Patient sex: M
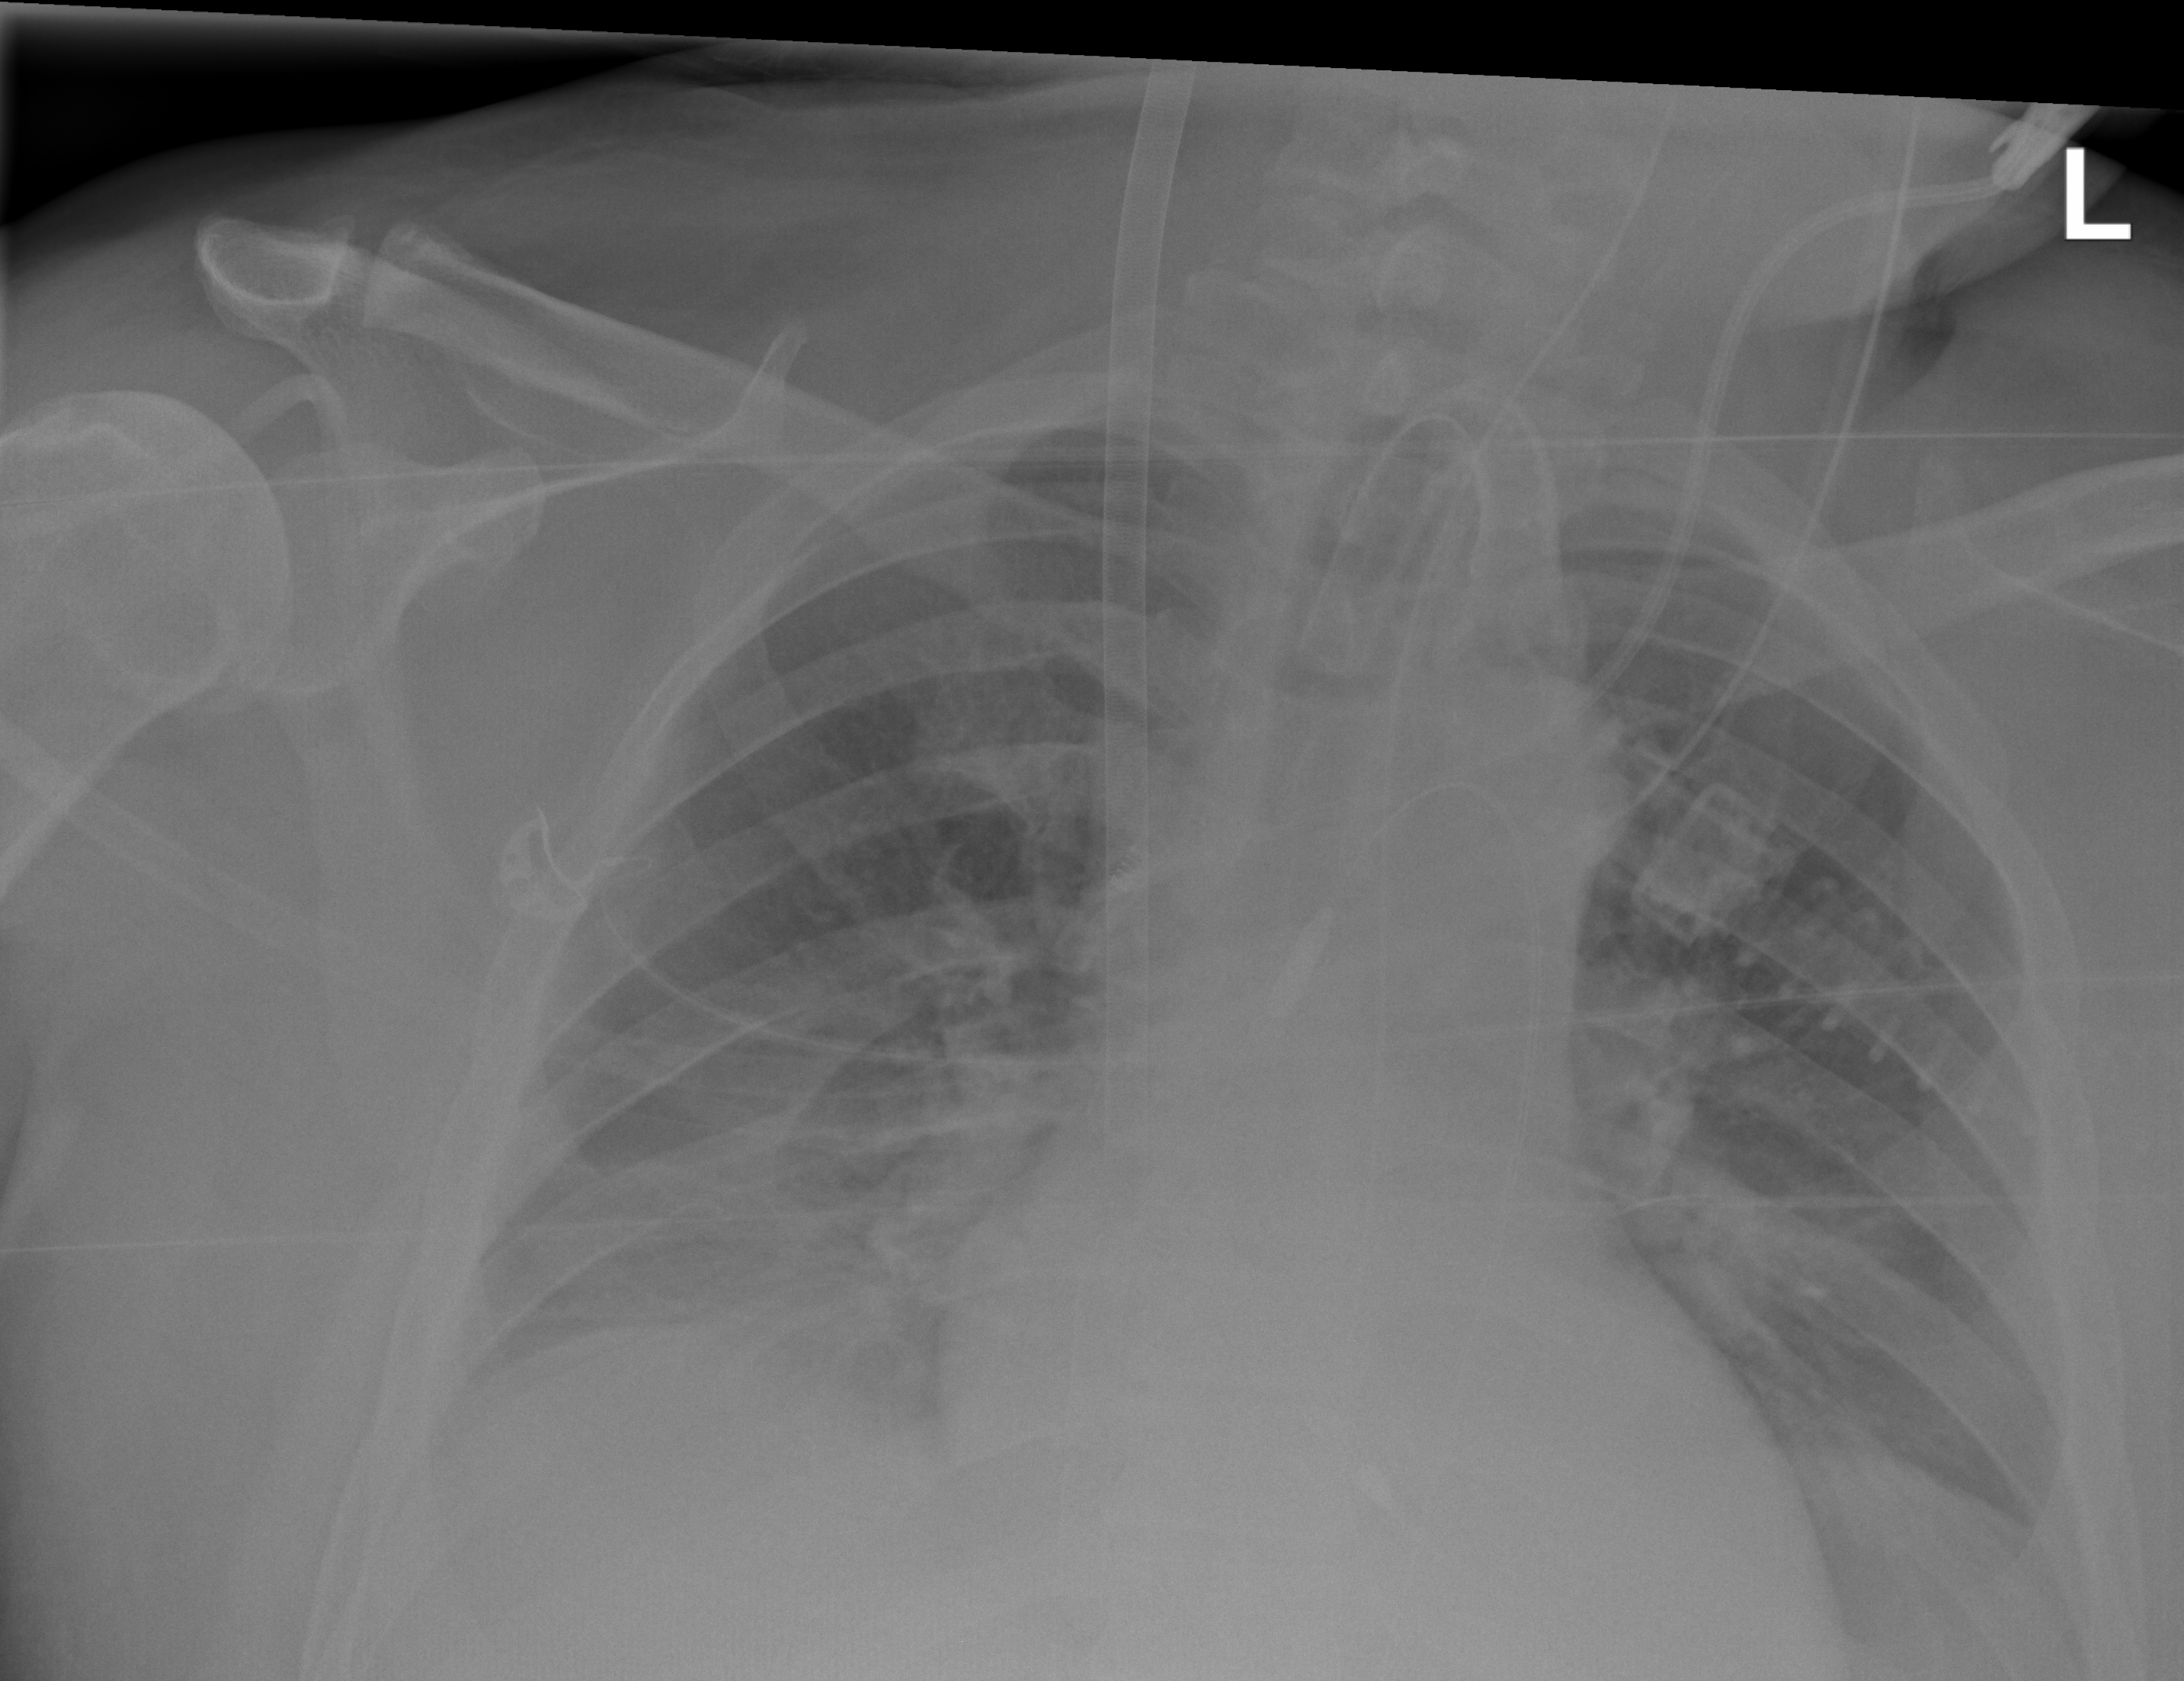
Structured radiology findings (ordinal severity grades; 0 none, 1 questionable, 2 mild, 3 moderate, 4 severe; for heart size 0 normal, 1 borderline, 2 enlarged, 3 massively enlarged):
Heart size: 1
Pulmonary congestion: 0
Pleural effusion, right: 2
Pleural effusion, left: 0
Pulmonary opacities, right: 1
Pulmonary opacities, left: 1
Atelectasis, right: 3
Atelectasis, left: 2